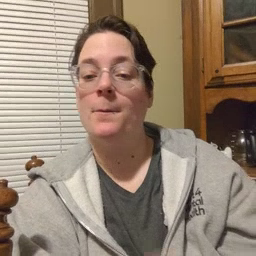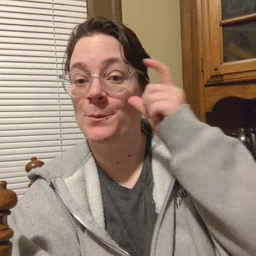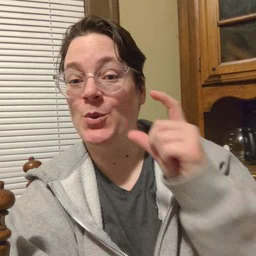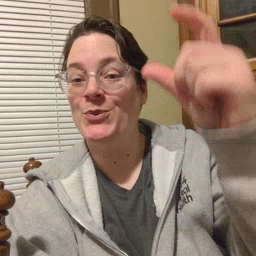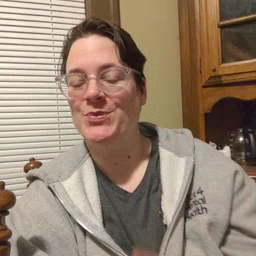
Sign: moon